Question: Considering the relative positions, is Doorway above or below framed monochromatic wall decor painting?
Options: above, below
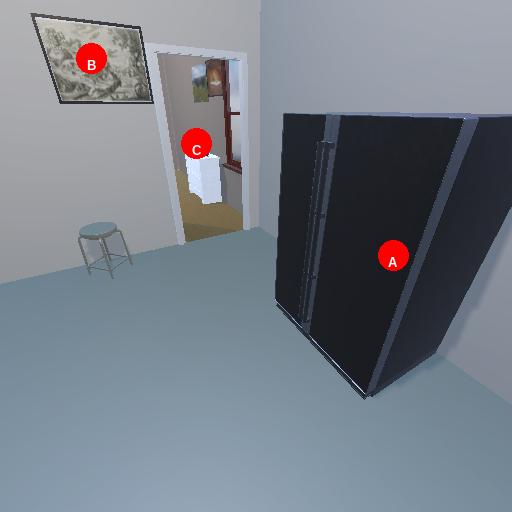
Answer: above